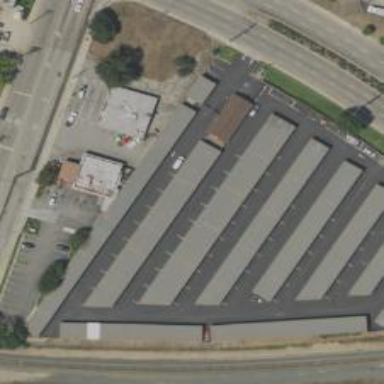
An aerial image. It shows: Warehouse building used for storing goods.